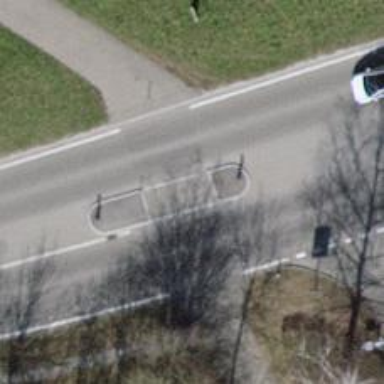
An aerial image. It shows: Zebra crossing with pedestrian island.